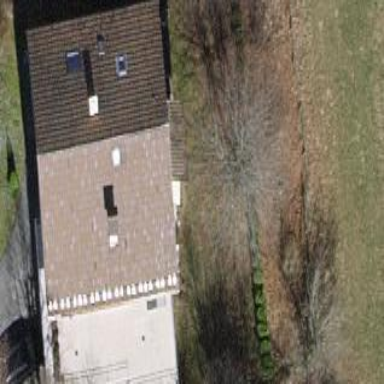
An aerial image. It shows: Detached building with gabled roof.